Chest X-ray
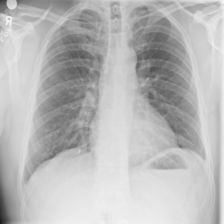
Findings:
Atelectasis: negative
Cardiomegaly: negative
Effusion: negative
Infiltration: negative
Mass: negative
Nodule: negative
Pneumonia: negative
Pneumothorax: negative
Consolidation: negative
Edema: negative
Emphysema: negative
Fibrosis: negative
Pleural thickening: negative
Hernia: negative